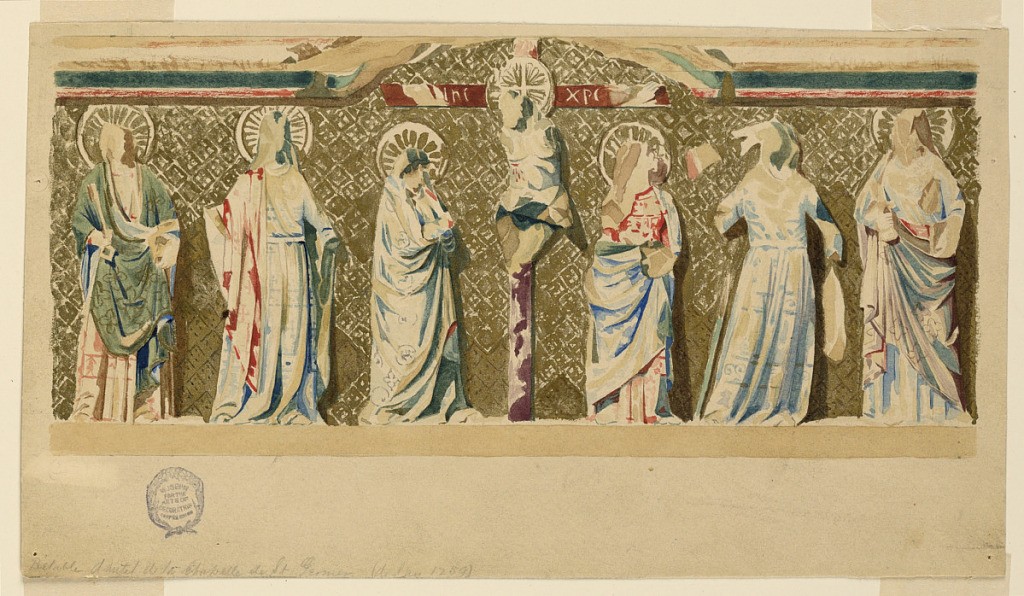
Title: Study of "Altarpiece of Saint-Germer-de-fly," Paris, France
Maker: Francis Augustus Lathrop, American, 1849–1909
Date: ca. 1870
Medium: Brush and watercolor, graphite on paper
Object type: Drawing
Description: Sketch of the altarpiece of Saint-Germer-de-fly. The Virgin Mary and Saint John are shown beside the cross with Saint  Peter and Saint Paul.